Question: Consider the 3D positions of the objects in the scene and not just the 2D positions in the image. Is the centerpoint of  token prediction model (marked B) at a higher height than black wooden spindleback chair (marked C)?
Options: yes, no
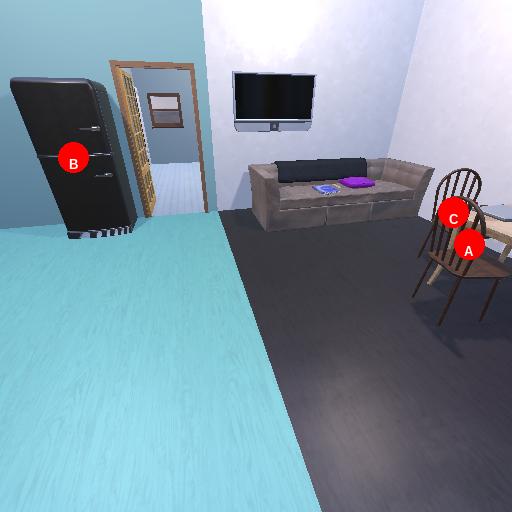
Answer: yes